Question: I have created a sample layout.
In this layout, i want that '<div>' that is highlighted in blue color to be filled within brown color 'flex'. and it should be auto adjustable according to the browser window size. The HTML code of the brown color layout looks like below.
'''
<div layout="column" style="height:100vh;">
<div flex="20" class="bg-brown"> //height of this div is less than 100vh
<div class="bg-blue"> //width and height os this div should be same as brown color highlighted div ()
<div class="unselectable"> hello swipe this </div>
</div>
</div>
</div>
'''
I have already tried some of the answers in Stackoverflow. But non of them worked. I think that is because I use Angular Material
I already tried this:
'''
body,
html {
height: 100%;
}
'''
'''
<div flex="20" class="bg-brown" style="height:100%">
<div class="bg-blue" style="height:100%">
<div class="unselectable">hello swipe this</div>
</div>
</div>
'''
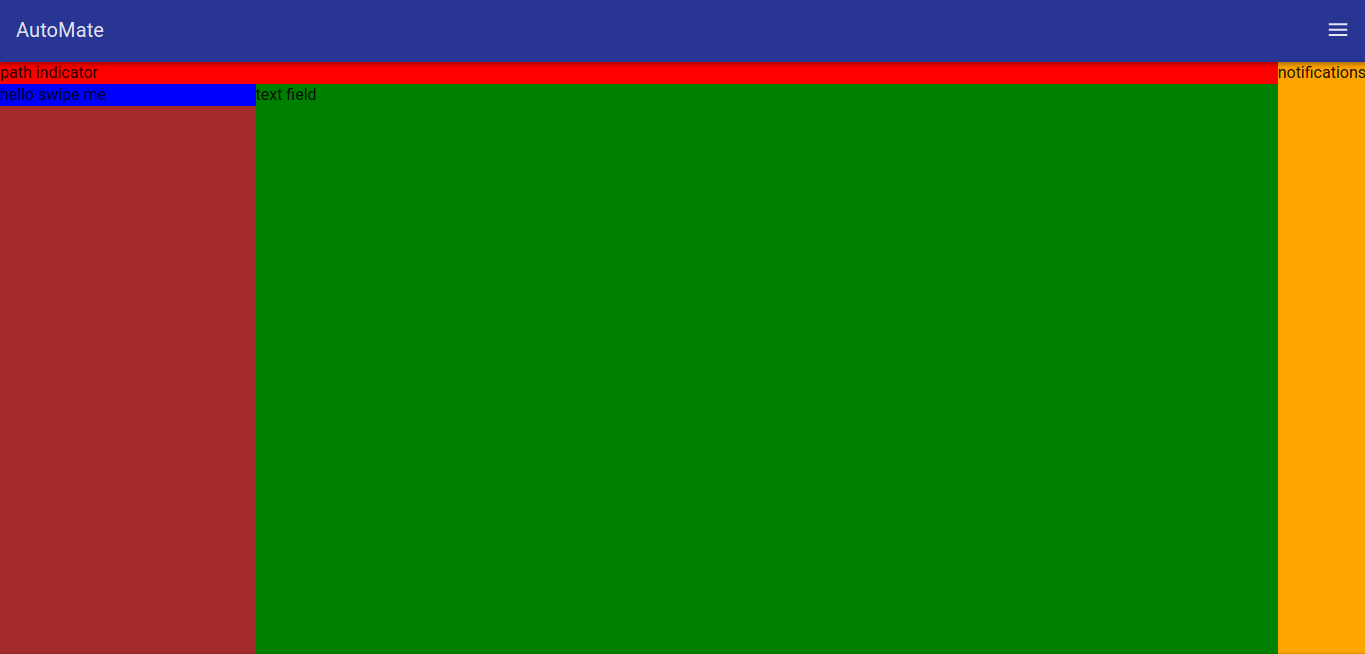
Answer: You can set the 'div.bg-brown' to have 'display: flex; flex-flow: column;', and the 'bg-blue' to have 'flex: 1'. It should do the tricks.
For example: <URL>